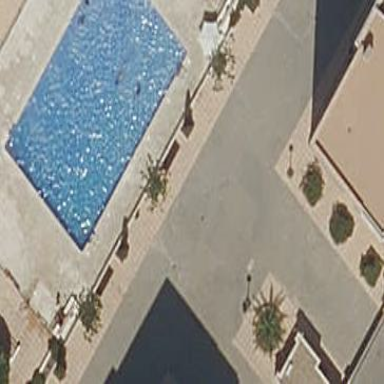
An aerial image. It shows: Swimming pool located in leisure land.